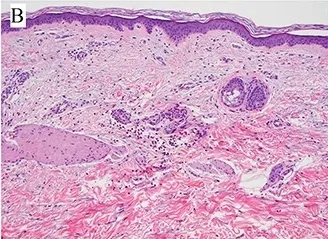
(B) Sparse perivascular and interstitial polymorphous infiltrate composed of neutrophils, eosinophils, and lymphocytes (H&E, 200x).
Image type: pathology (h&e)